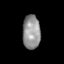
Tissue: skin
Cell type: Epithelial cells
Senescence score: 0.7913
Nuclear area (px): 588
Mean DAPI intensity: 147.446